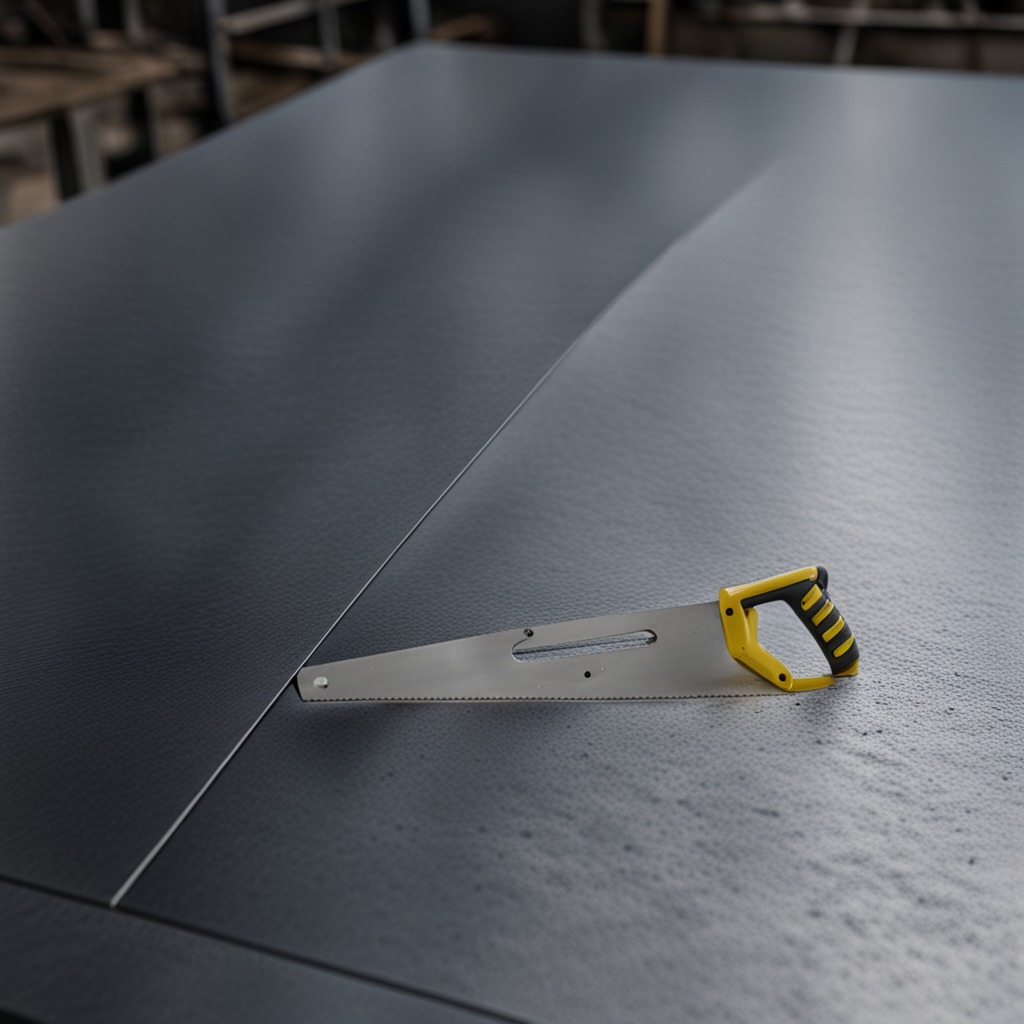
A metal saw is lying on the cold steel table in a mining workshop.